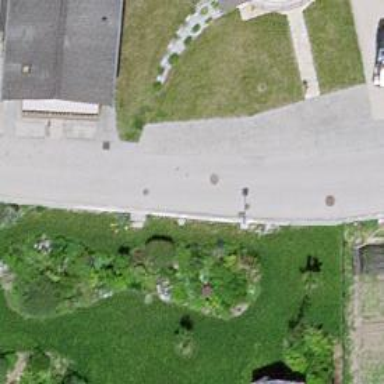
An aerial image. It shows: Residential road with asphalt surface.